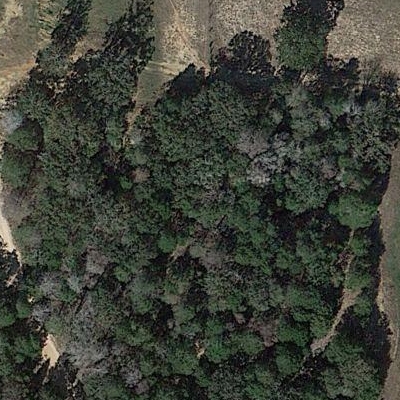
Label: eForest